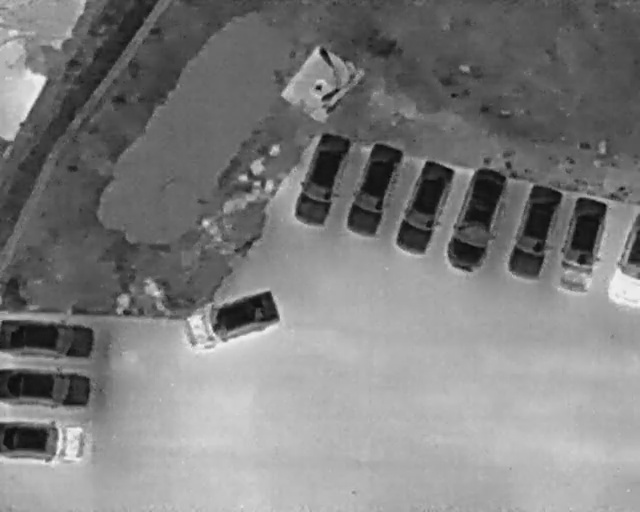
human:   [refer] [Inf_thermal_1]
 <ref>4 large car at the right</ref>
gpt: <box>[[70, 32, 78, 53, 108], [80, 35, 87, 54, 104], [87, 38, 94, 57, 100], [88, 46, 105, 53, 2]]</box>

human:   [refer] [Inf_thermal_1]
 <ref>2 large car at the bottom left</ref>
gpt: <box>[[3, 66, 10, 85, 2], [3, 77, 10, 94, 2]]</box>

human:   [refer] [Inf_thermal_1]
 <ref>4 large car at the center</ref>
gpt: <box>[[32, 52, 39, 72, 163], [46, 25, 53, 44, 106], [55, 27, 61, 46, 106], [62, 30, 69, 50, 108]]</box>